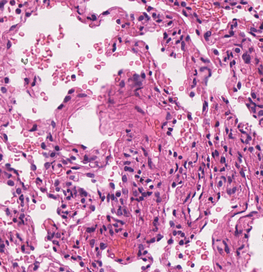
Tumor epithelial tissue: no
Tumor-associated stroma tissue: no
Normal tissue: yes